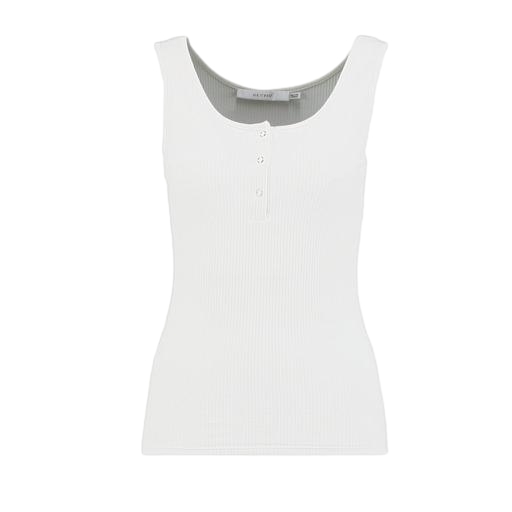
white sleeveless button, white henley long-sleeved ribbed-jersey top, white ribbed tank, white background